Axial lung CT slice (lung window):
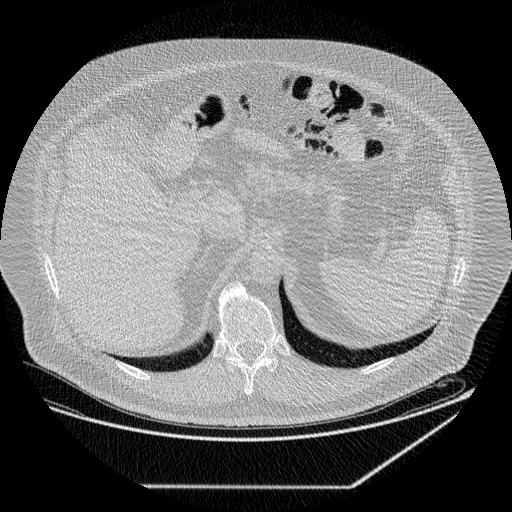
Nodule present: no